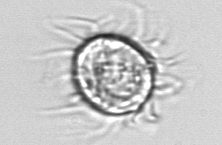
Label: Leegaardiella_ovalis